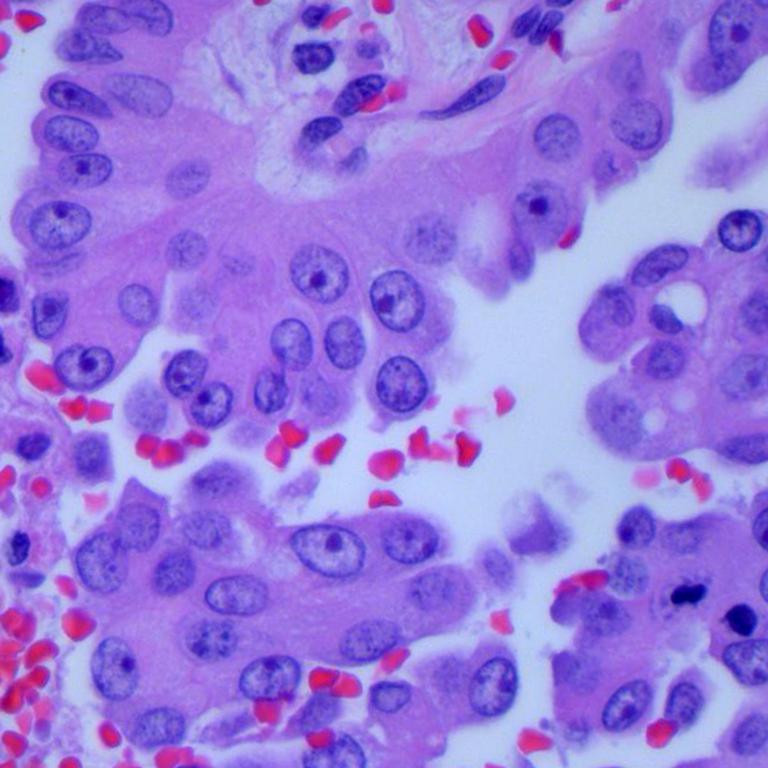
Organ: lung
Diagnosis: adenocarcinomas